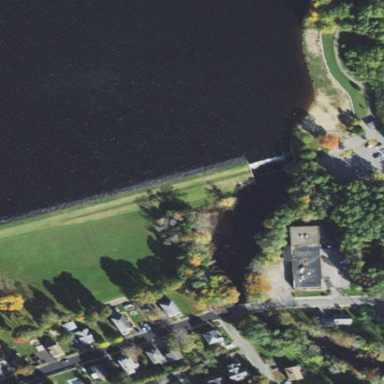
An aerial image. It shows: Dam across waterway.